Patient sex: F
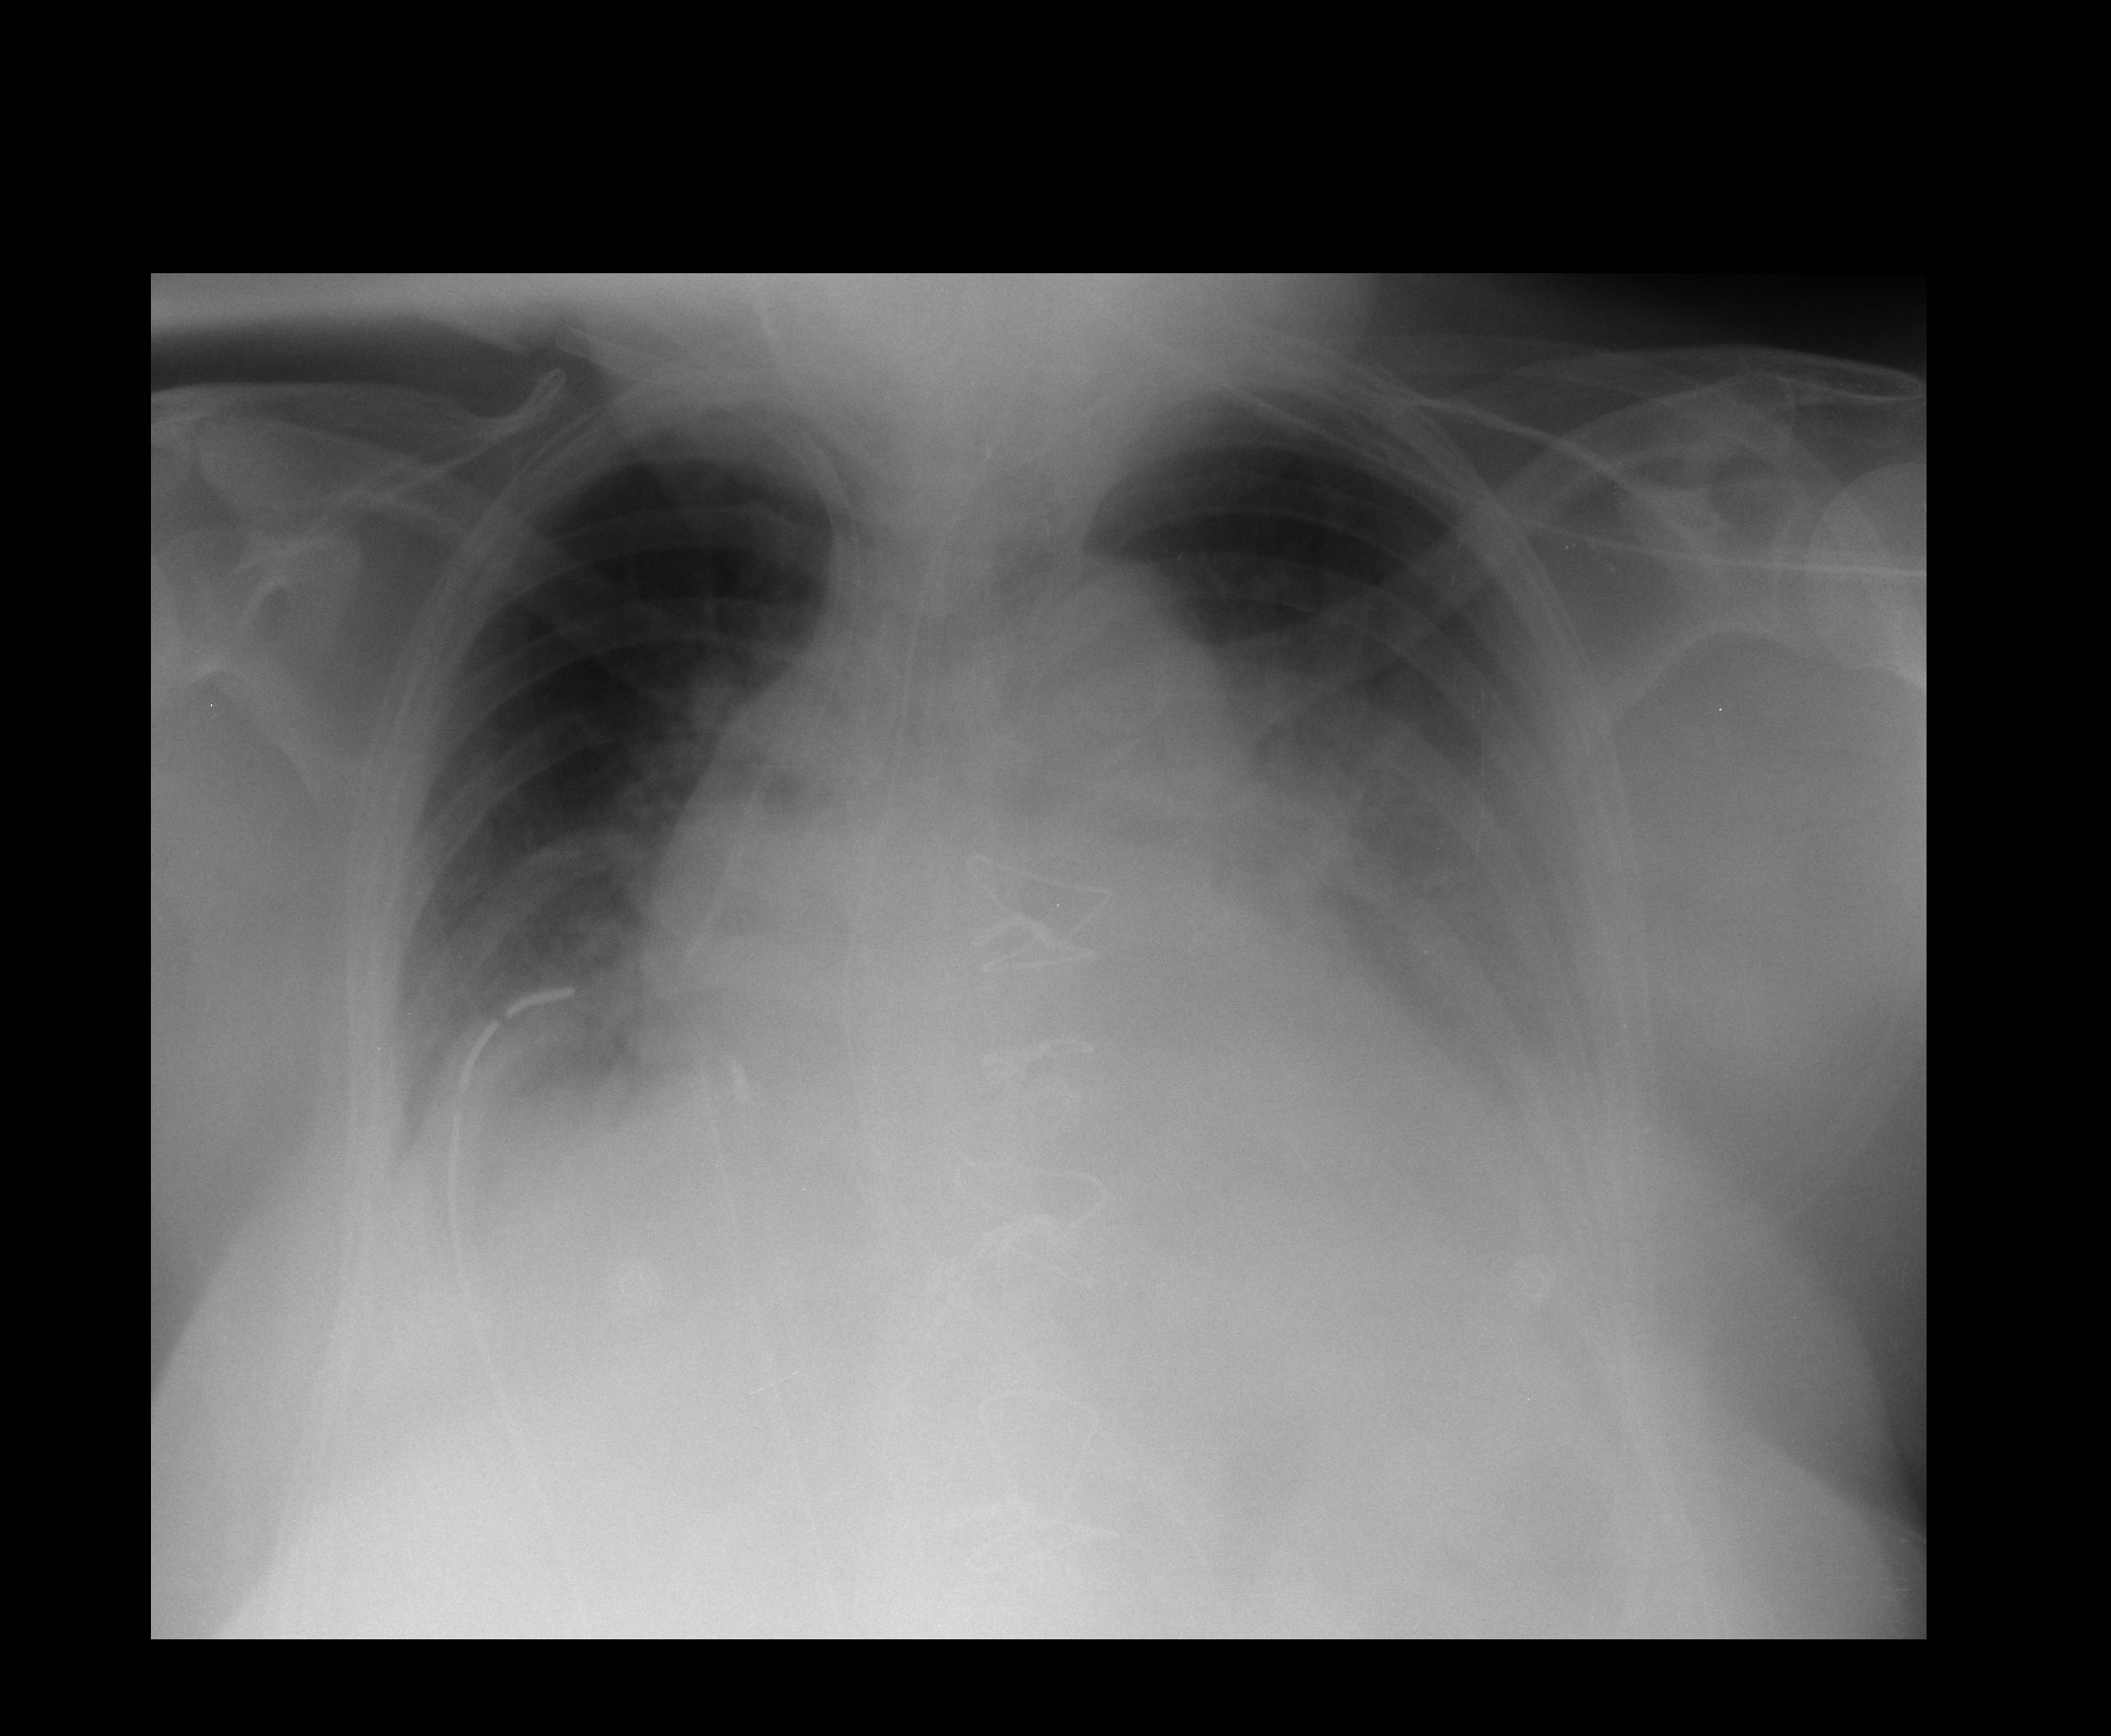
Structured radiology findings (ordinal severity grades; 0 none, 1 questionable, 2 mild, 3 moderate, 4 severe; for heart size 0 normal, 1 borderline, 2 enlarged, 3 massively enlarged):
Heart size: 3
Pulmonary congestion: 2
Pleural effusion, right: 1
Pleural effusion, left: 3
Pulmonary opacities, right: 1
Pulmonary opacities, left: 1
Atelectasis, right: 2
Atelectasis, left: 3